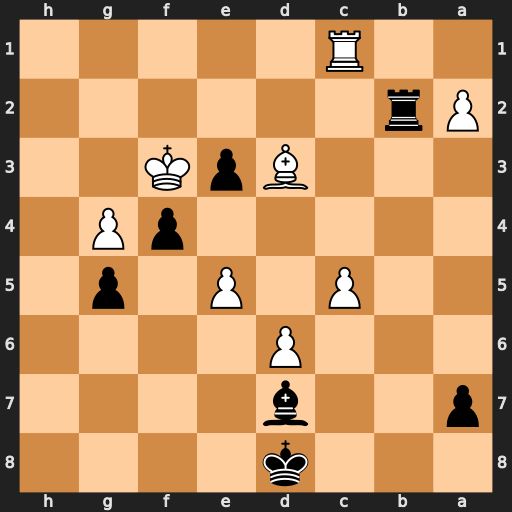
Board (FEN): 3k4/p2b4/3P4/2P1P1p1/5pP1/3BpK2/Pr6/2R5
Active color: b
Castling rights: -
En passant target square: -
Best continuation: Bc6+ Be4 Rf2#